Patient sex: F
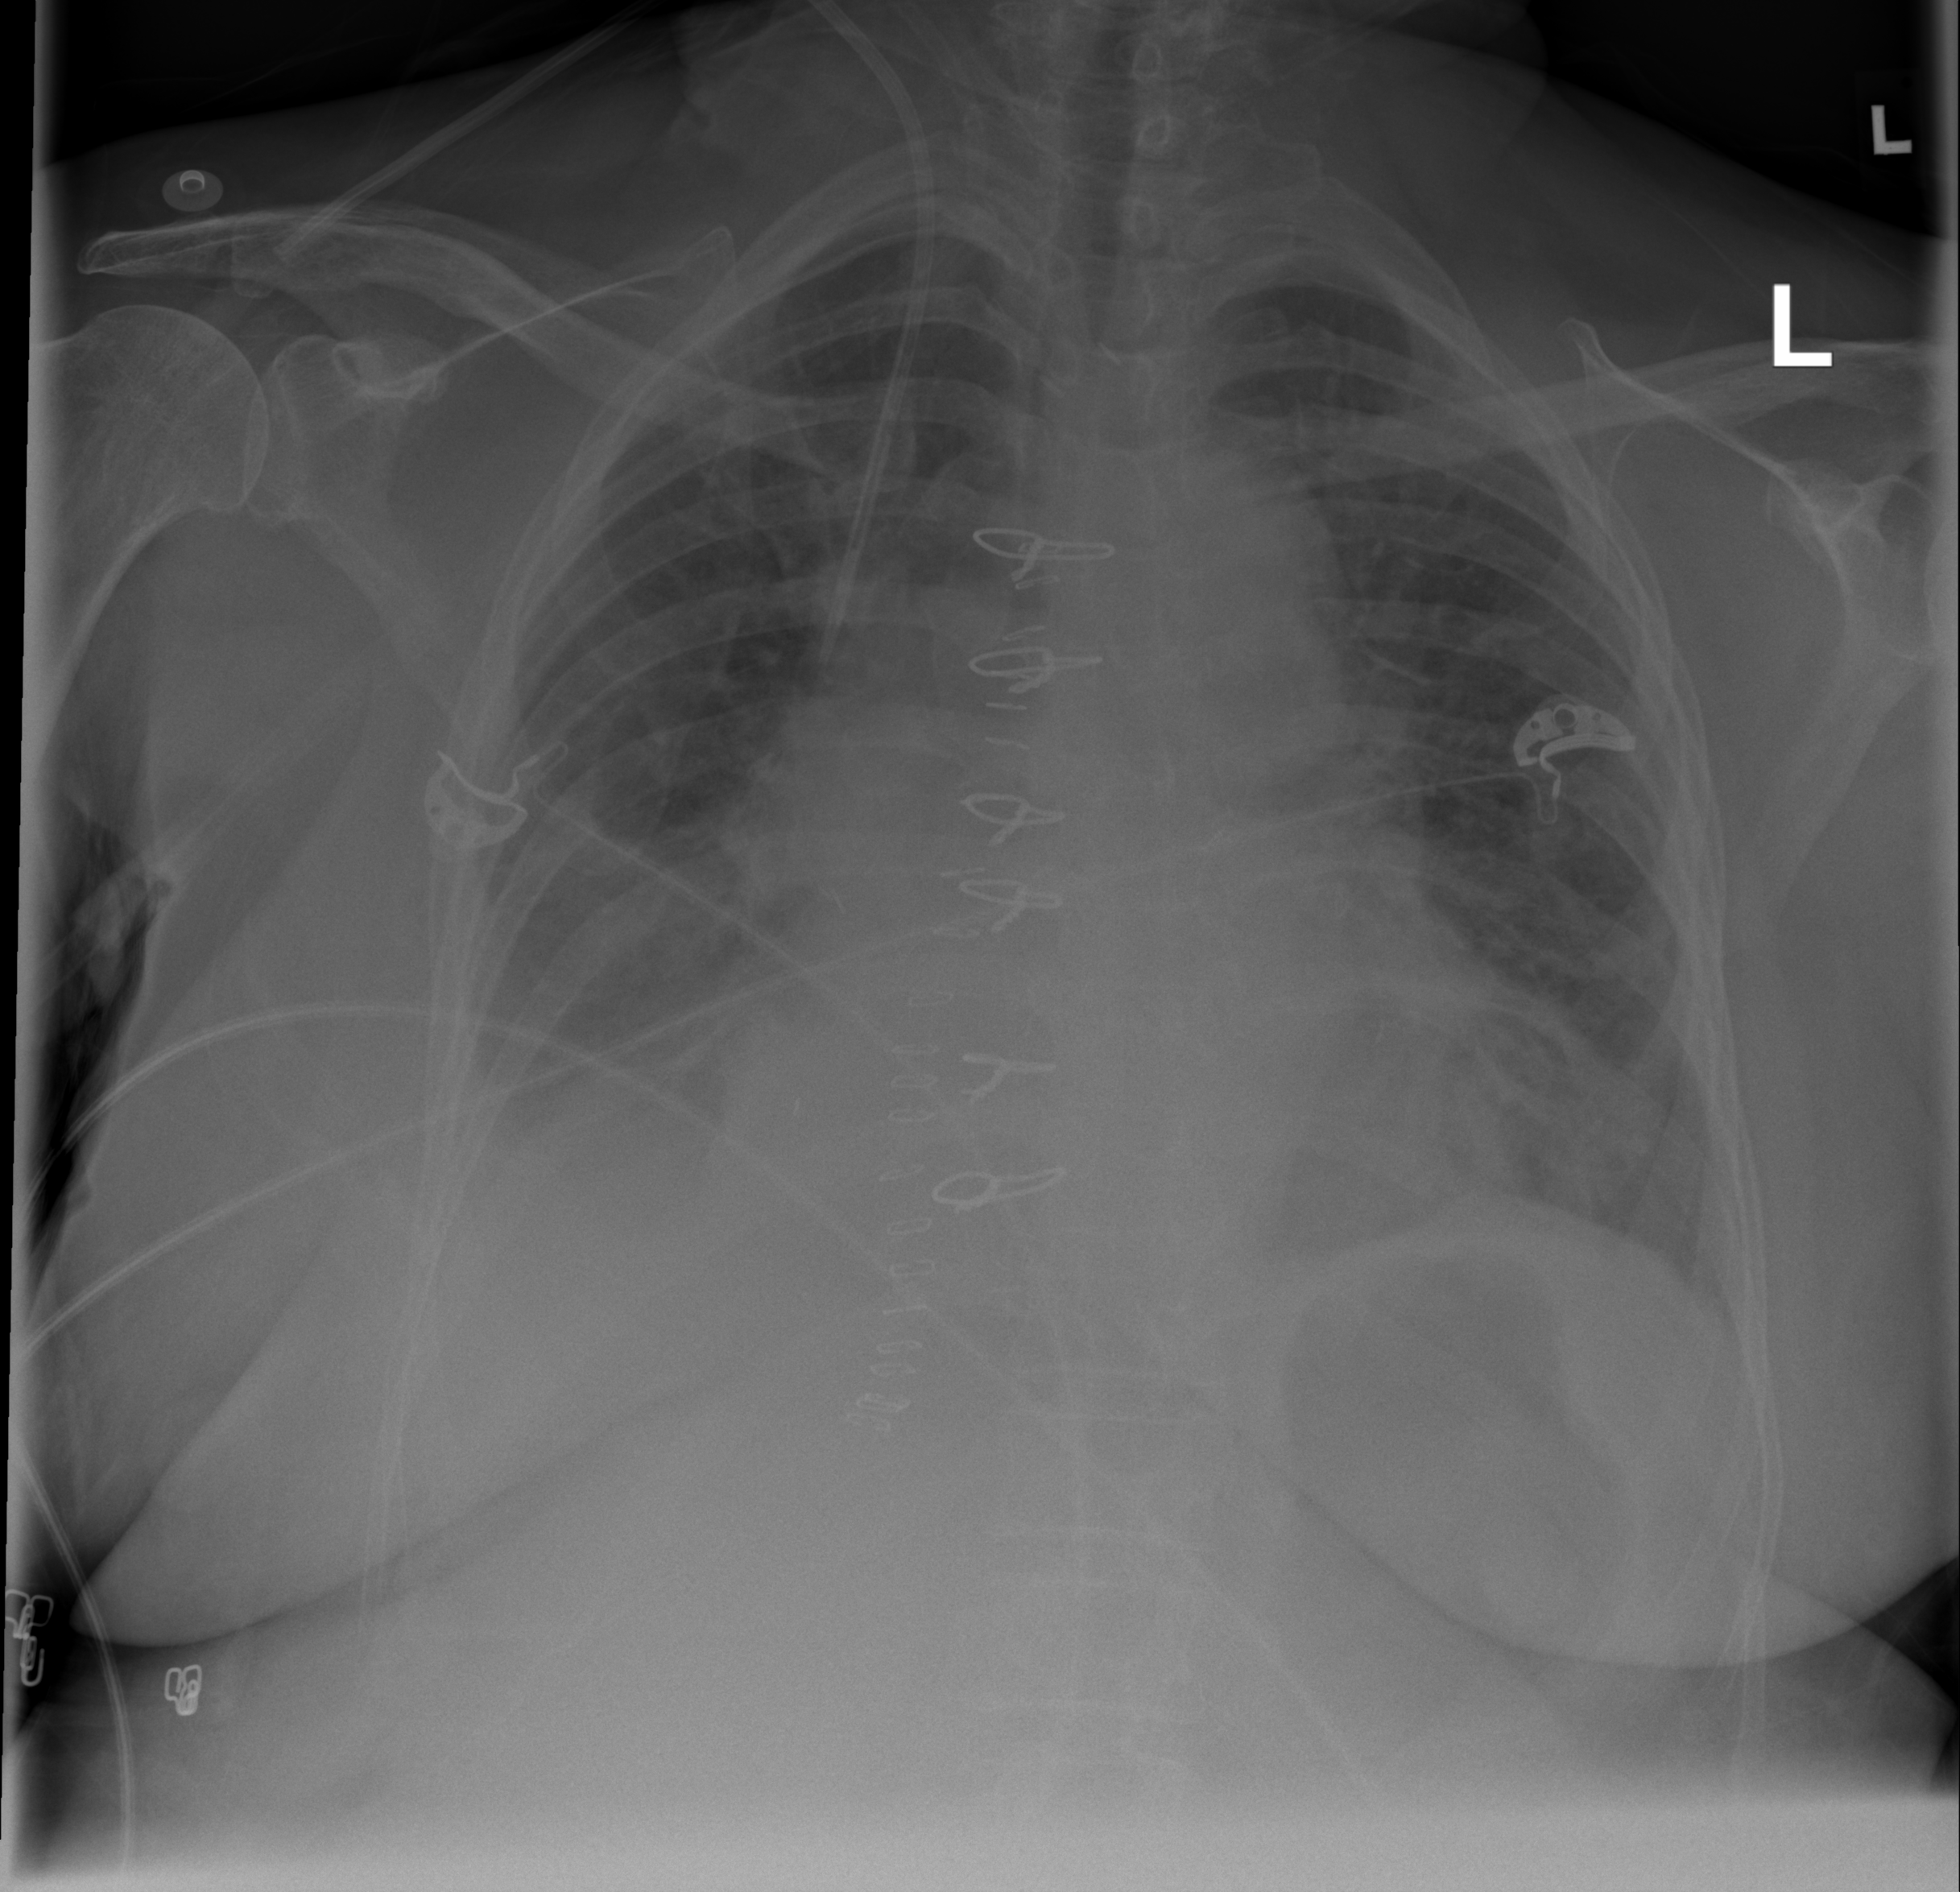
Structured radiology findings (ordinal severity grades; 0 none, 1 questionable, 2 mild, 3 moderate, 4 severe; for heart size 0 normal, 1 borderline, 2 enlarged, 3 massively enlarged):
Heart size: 0
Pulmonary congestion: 0
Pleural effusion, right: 2
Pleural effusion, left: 1
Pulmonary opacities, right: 0
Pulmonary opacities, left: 0
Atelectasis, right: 2
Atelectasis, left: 1